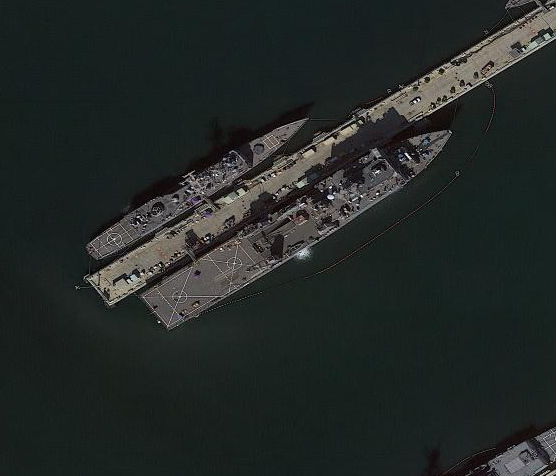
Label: Whitby_Island-class_dock_landing_ship